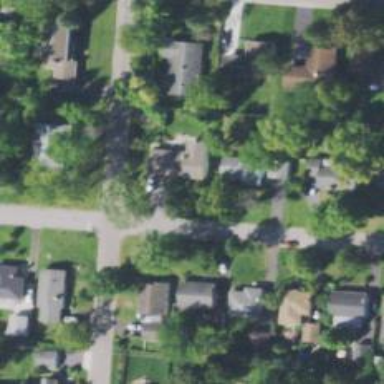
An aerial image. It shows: Residential driveway serving as service road.